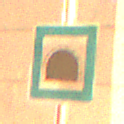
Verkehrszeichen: Tunnel
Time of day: Night
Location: Outdoor (Urban)
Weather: Clear
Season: NotSpecified
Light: Artificial